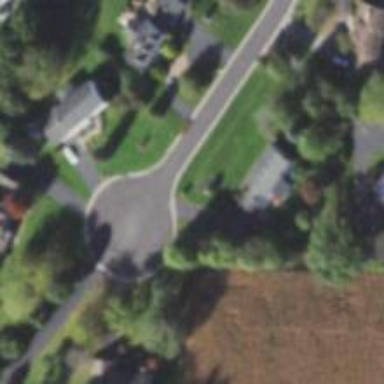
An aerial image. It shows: Turning circle on the road.